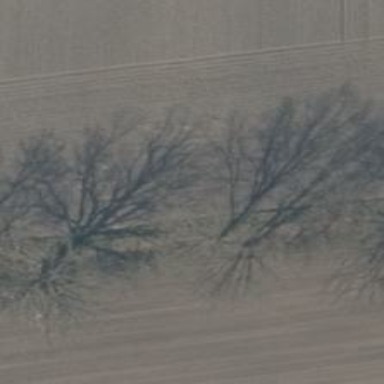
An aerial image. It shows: Row of trees in natural setting.